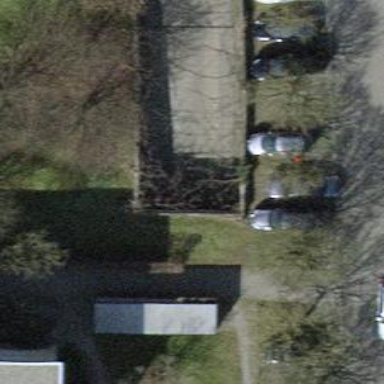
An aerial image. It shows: Parking entrance.